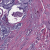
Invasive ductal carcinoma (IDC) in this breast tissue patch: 0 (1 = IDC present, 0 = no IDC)